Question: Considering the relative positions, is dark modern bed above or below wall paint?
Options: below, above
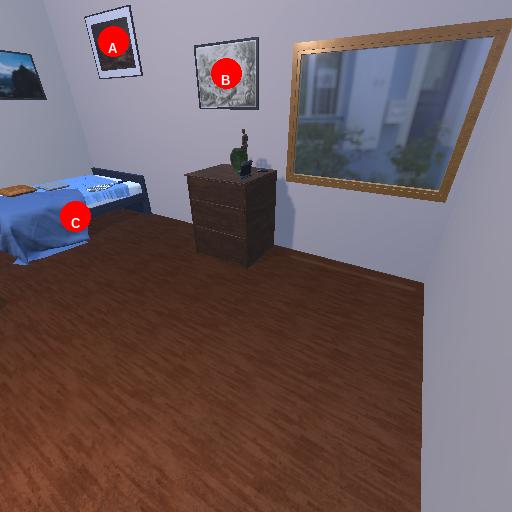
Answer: below